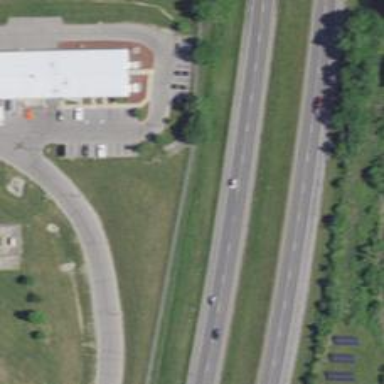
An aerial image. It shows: Expressway with asphalt surface categorized as trunk highway.